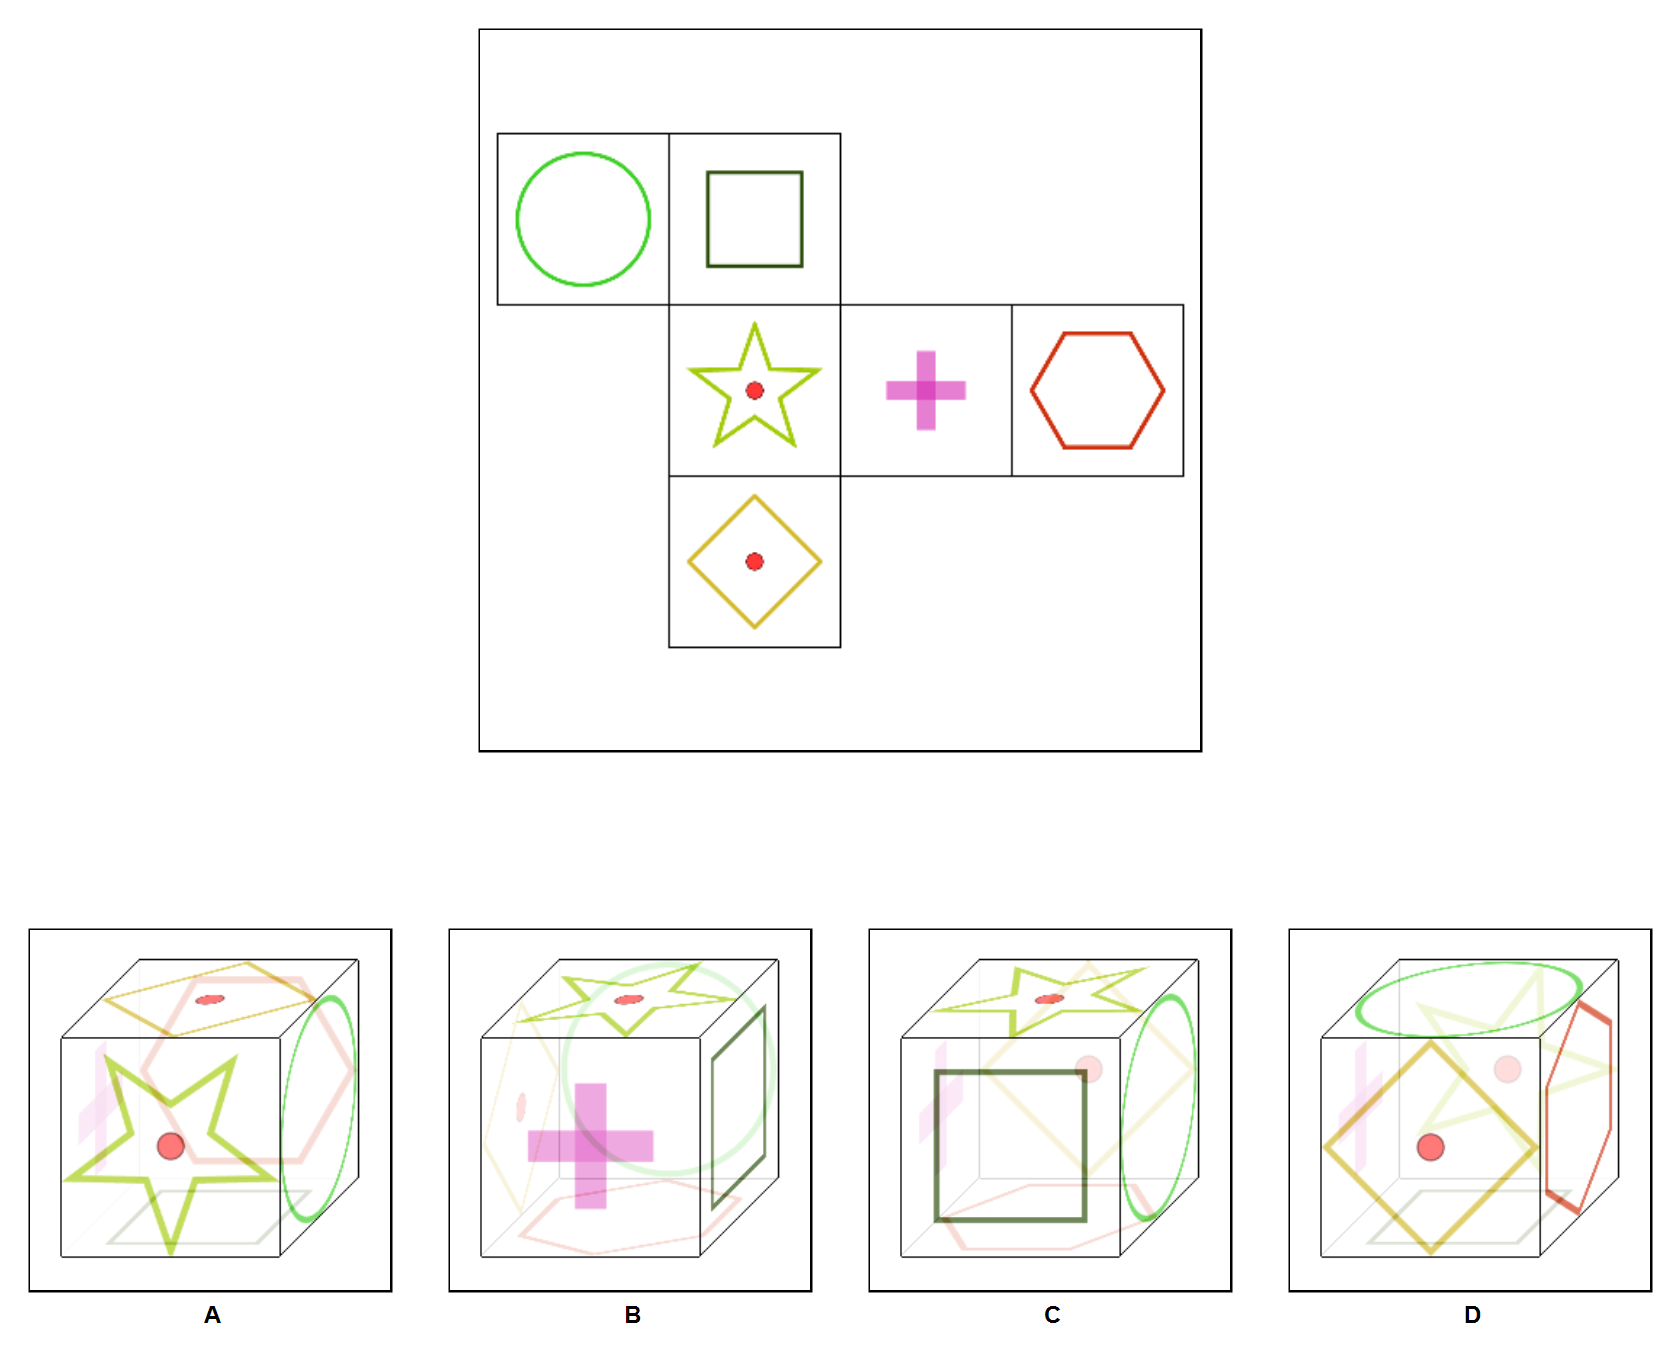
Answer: D